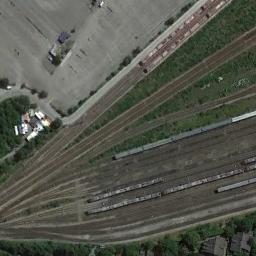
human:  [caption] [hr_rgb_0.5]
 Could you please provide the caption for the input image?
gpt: The railway is next to some trees and grass .

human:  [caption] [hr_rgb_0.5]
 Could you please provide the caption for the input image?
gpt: These railways have a clearing on one side of the railways and some trains are on the railways .

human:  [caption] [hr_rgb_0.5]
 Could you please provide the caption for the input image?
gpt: Several buildings of different shapes and sizes are beside the railway .

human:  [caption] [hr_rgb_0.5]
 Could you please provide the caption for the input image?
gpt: There are dozens of parallel railway lines here .

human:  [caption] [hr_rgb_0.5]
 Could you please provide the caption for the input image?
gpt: There are some green meadows beside the railway .